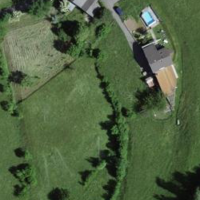
EUNIS habitat code: 24
Species observed at this site:
Carduelis carduelis